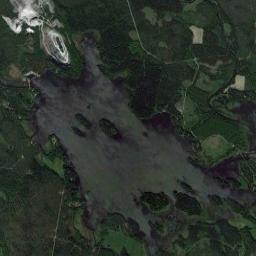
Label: lake